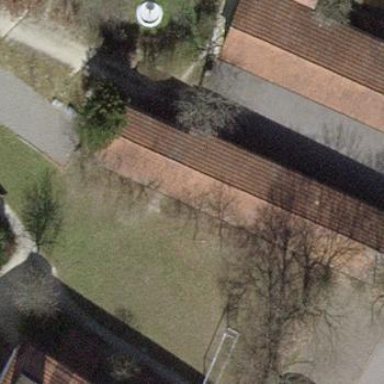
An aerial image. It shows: Group of garages.